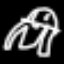
Label: frog